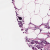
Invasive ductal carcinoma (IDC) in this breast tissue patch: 1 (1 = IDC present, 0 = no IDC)